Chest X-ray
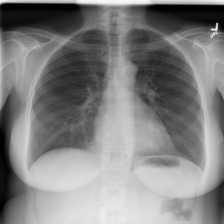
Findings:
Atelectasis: negative
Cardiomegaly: negative
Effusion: negative
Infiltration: negative
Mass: negative
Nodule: negative
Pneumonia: negative
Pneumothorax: negative
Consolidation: negative
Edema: negative
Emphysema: negative
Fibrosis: negative
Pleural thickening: negative
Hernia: negative